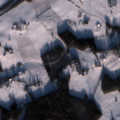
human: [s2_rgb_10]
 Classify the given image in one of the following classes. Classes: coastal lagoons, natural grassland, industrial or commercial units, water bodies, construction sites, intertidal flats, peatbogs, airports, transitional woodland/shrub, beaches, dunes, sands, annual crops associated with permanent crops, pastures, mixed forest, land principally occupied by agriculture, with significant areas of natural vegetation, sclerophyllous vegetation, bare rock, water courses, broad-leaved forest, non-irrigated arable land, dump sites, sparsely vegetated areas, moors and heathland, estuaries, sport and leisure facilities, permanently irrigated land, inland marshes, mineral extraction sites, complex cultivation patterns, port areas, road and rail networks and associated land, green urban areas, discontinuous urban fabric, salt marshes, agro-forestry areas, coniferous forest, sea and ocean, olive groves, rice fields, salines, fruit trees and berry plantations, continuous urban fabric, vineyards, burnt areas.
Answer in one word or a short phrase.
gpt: non-irrigated arable land, land principally occupied by agriculture, with significant areas of natural vegetation, mixed forest